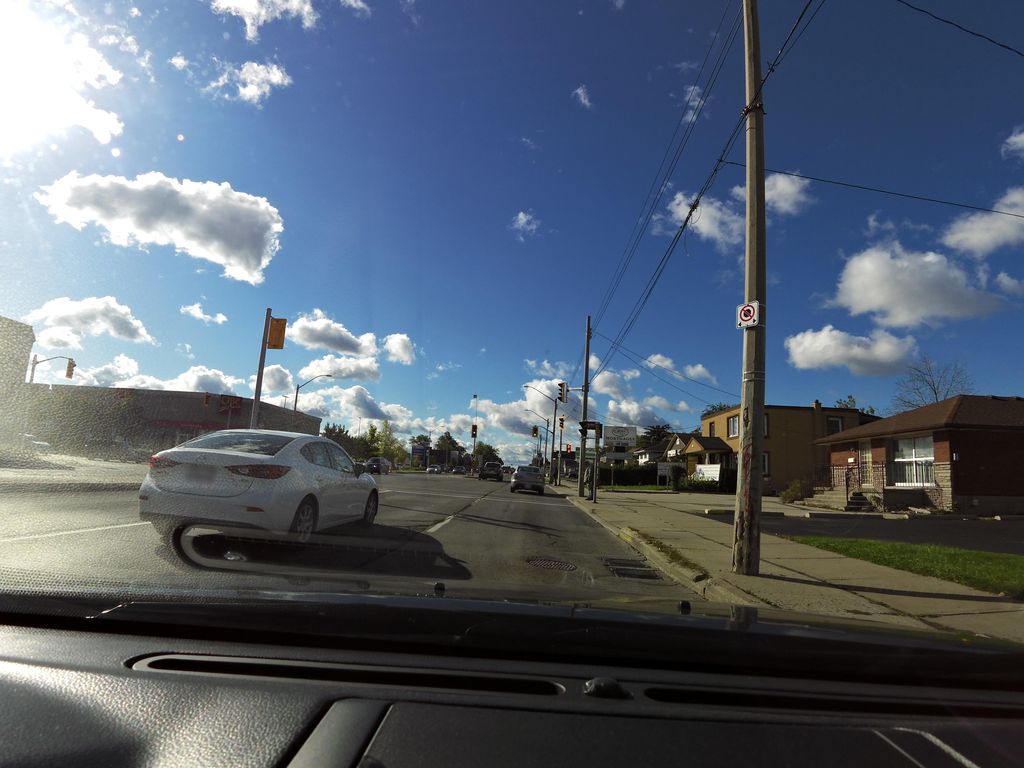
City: hamilton